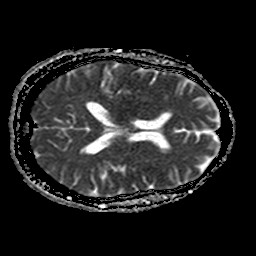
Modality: ADC
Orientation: axial
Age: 49
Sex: female
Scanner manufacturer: philips
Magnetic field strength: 1.5 T
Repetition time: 3.54 s
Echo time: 0.09411 s